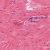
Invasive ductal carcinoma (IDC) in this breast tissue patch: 0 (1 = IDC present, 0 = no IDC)